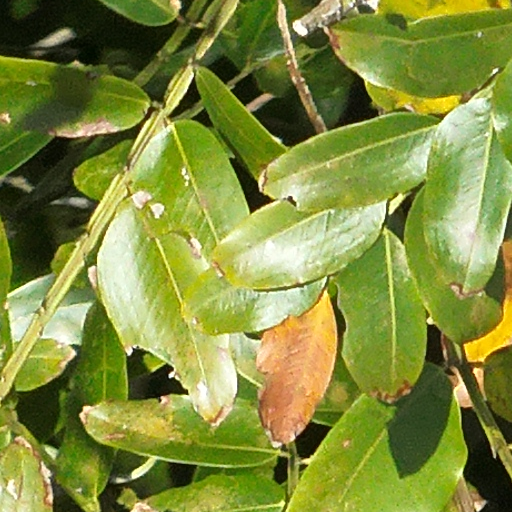
Species: Dipteryx oleifera
GBIF accepted scientific name: Dipteryx oleifera
Crown area (m\u00b2): 336.409